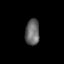
Tissue: lung
Cell type: Endothelial cells
Senescence score: 0.2275
Nuclear area (px): 358
Mean DAPI intensity: 104.486